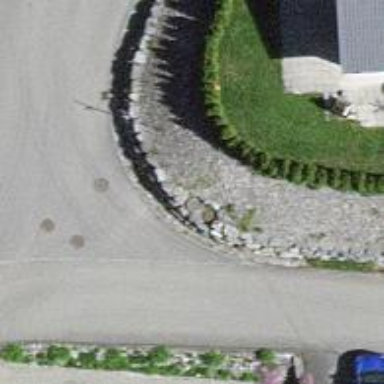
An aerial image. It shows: Hedge barrier.